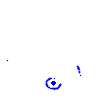
Particle: electron